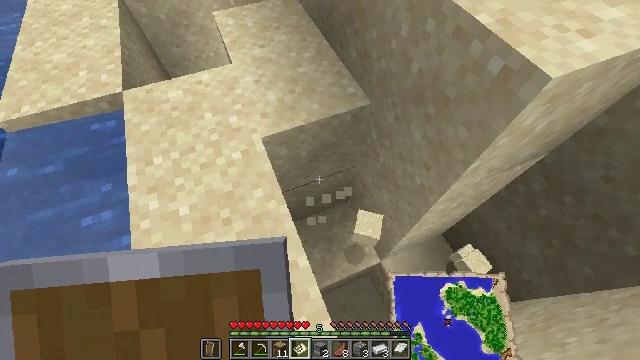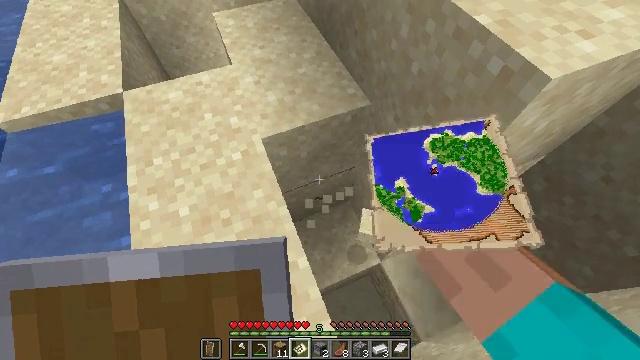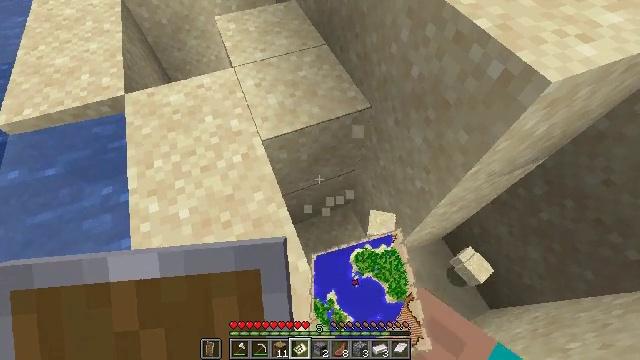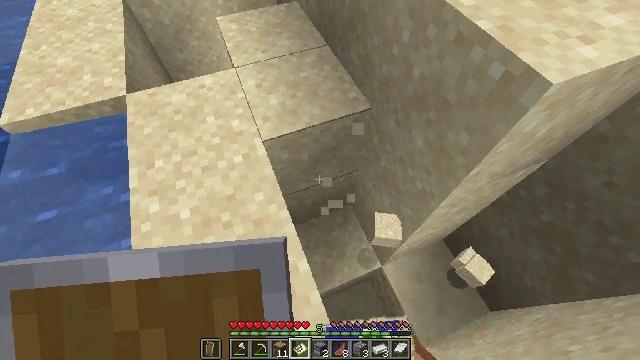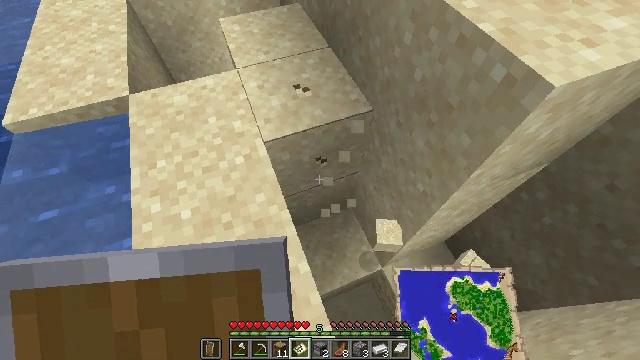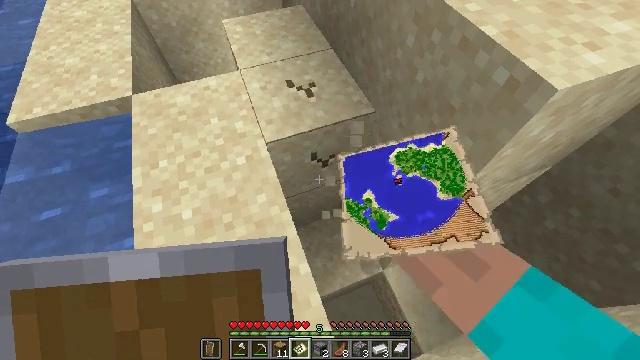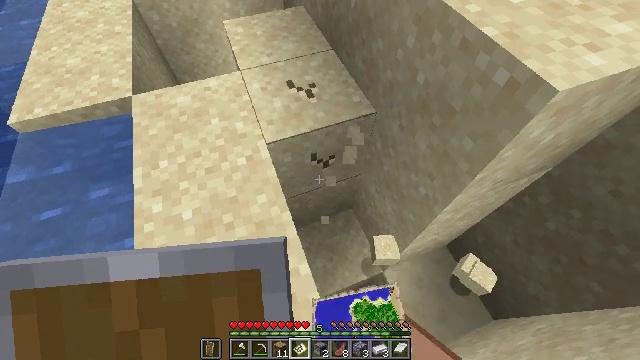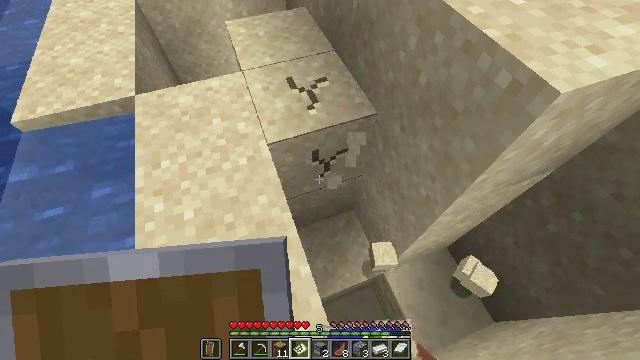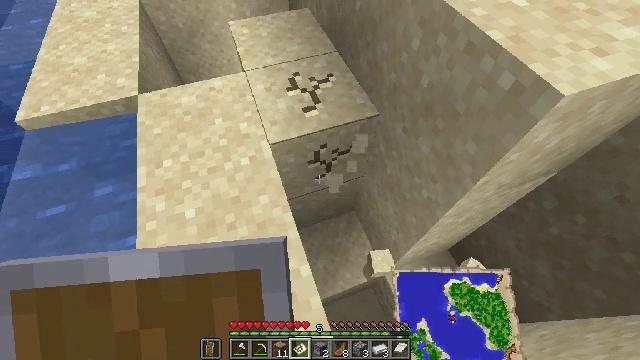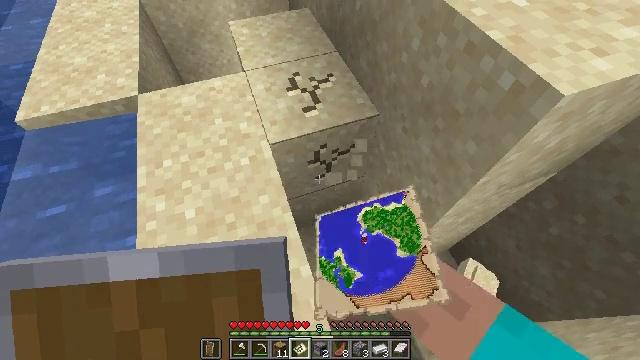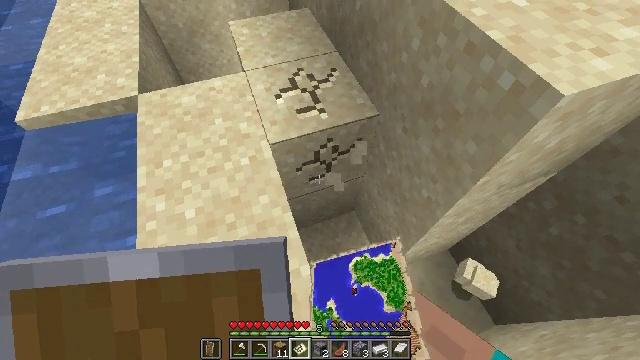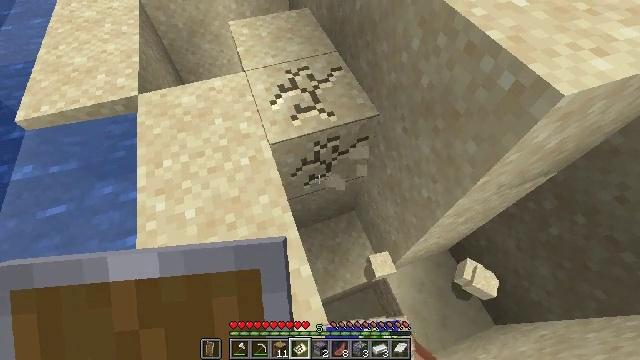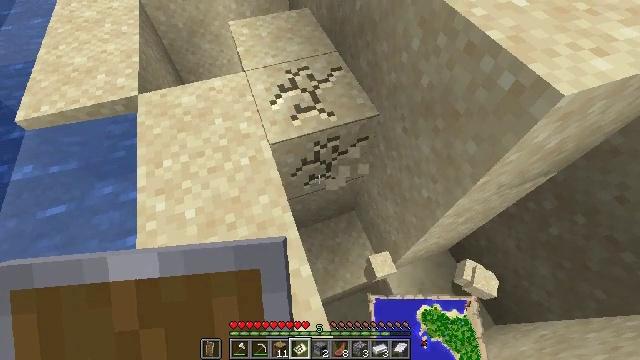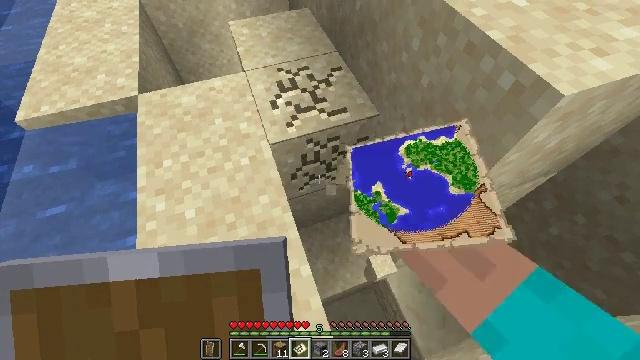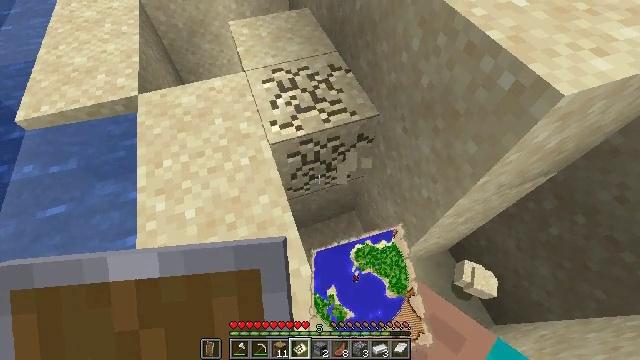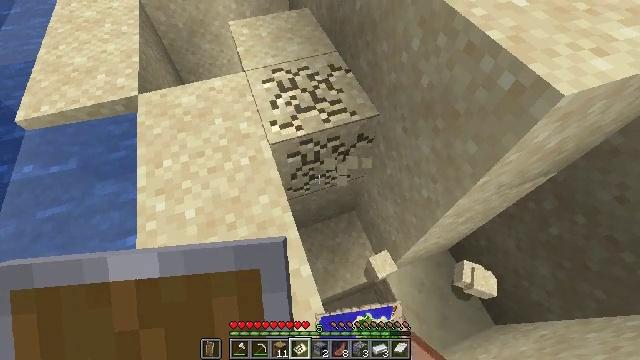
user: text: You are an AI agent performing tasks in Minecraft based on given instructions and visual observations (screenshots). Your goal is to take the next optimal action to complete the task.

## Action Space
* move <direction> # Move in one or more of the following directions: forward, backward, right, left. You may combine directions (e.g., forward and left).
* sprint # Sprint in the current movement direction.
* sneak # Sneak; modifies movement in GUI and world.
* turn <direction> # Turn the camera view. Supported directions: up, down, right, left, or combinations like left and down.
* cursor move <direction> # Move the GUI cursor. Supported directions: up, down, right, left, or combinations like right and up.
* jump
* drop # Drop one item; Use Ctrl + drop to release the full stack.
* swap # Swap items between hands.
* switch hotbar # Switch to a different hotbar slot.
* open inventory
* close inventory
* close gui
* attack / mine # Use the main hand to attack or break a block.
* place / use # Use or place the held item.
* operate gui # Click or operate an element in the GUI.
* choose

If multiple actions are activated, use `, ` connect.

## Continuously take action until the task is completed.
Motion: motion action
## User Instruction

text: Dig up some sand.
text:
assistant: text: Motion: attack / mine
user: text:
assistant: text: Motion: attack / mine
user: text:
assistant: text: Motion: attack / mine
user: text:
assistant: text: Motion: attack / mine
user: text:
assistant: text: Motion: attack / mine
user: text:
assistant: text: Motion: attack / mine
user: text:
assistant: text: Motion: attack / mine
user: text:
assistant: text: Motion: attack / mine
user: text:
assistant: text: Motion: attack / mine
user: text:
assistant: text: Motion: attack / mine
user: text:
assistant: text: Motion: attack / mine
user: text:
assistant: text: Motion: attack / mine
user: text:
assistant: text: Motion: attack / mine
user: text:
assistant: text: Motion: attack / mine
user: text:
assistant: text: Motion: attack / mine
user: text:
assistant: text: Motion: attack / mine
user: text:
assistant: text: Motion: attack / mine
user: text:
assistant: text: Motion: attack / mine
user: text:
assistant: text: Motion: attack / mine
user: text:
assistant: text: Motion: attack / mine
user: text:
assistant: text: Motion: attack / mine
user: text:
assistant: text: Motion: attack / mine
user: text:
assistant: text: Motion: attack / mine
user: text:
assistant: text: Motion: attack / mine
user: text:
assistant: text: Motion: attack / mine
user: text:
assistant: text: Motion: attack / mine
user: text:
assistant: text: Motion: attack / mine
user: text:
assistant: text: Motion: attack / mine
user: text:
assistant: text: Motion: attack / mine
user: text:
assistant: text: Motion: attack / mine